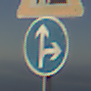
Verkehrszeichen: VorgeschriebeneFahrtrichtungGeradeausOderRechts
Zusatzzeichen oben: Arbeitsstelle
Umgebung: Outdoor, Nature
Tageszeit: SunriseSunset
Wetter: PartlyCloudy
Licht: Natural
Jahreszeit: NotSpecified
Kontrast: HighContrast